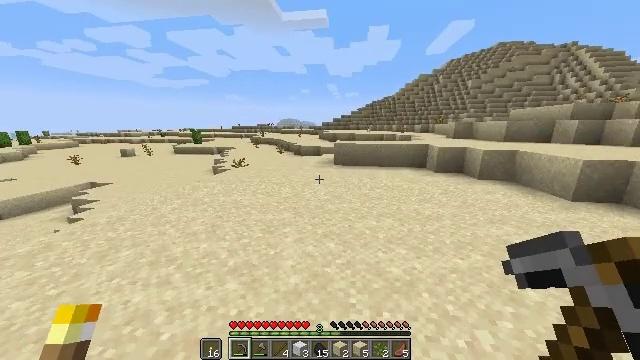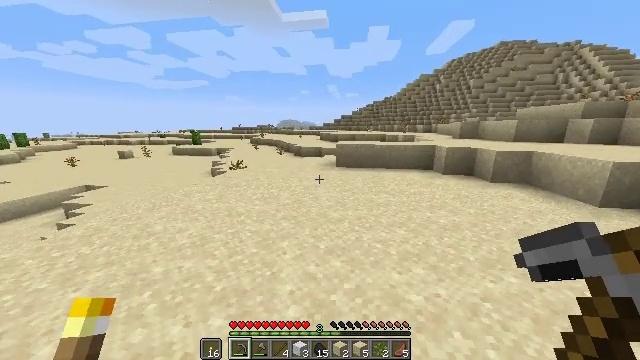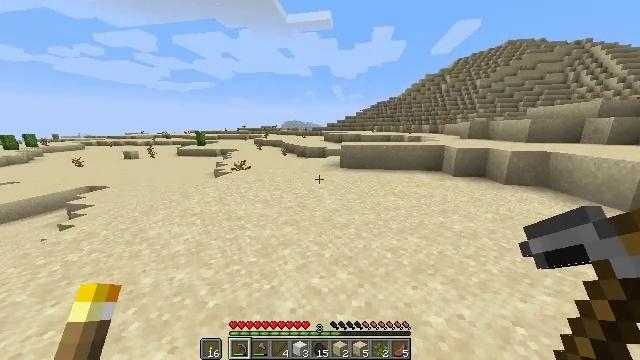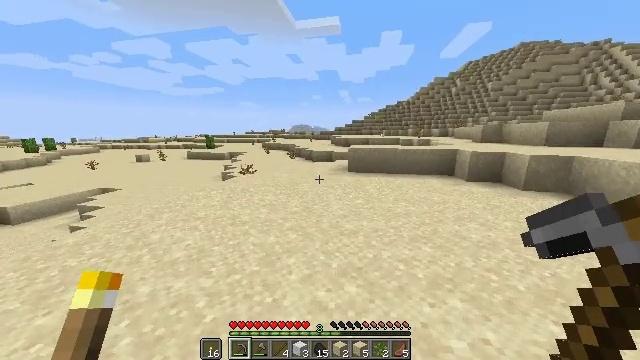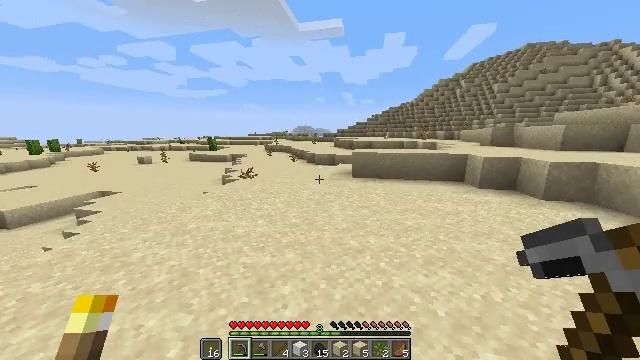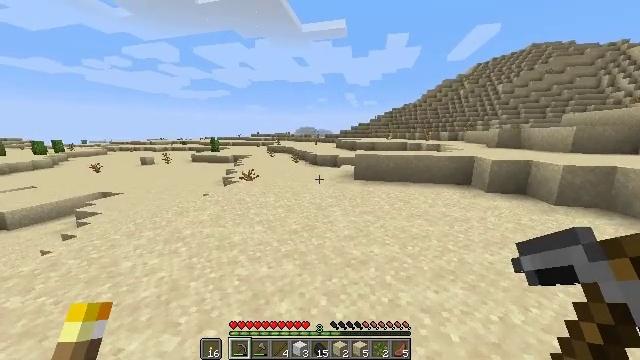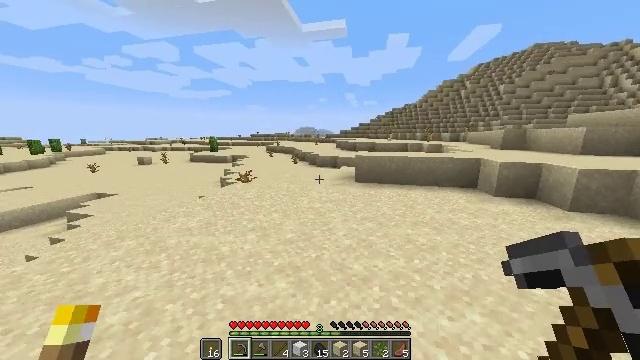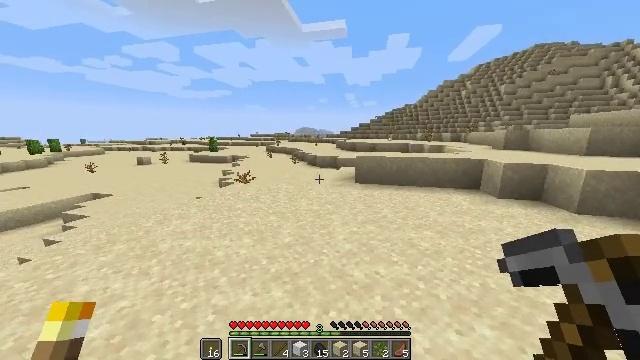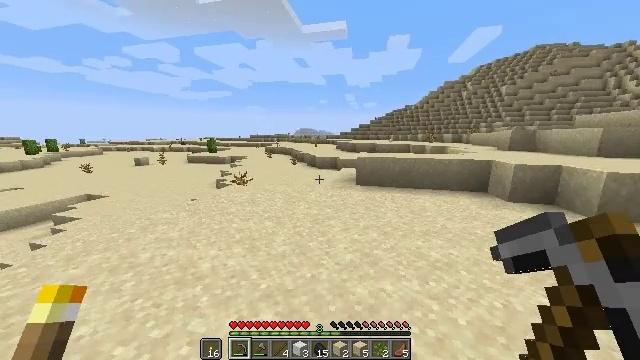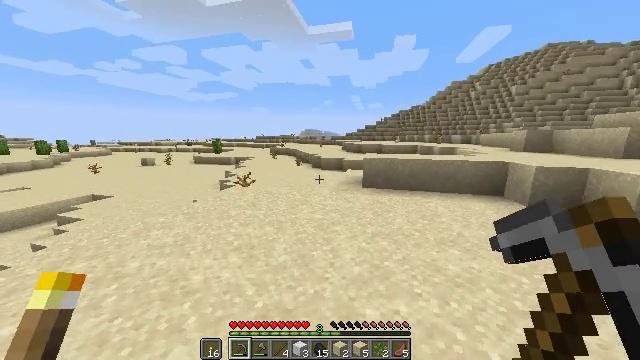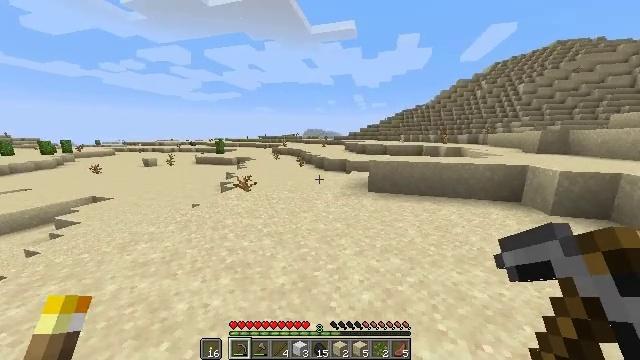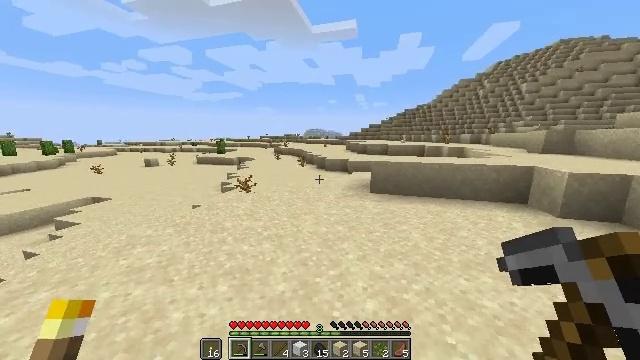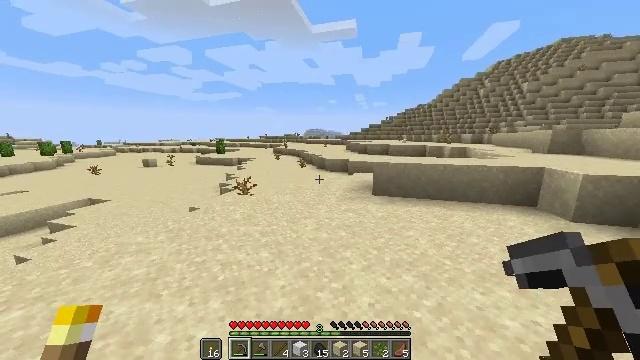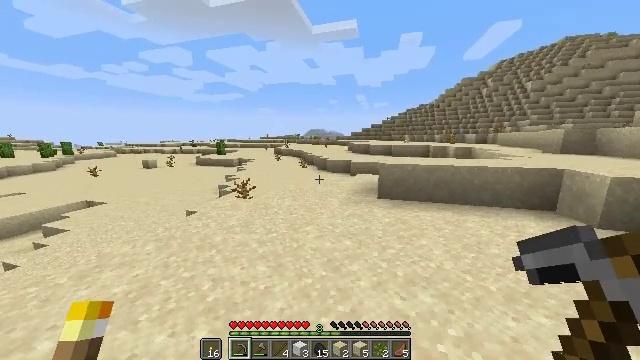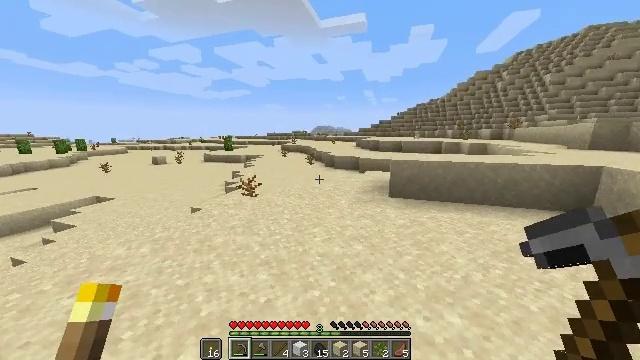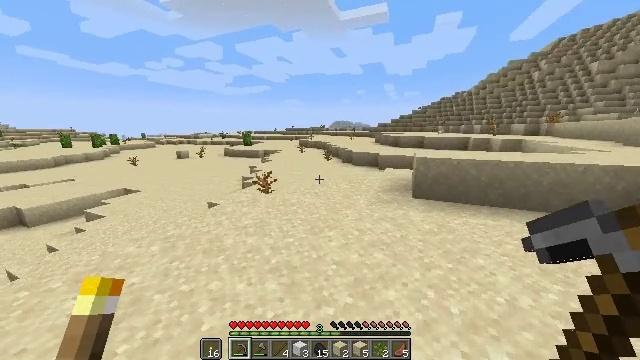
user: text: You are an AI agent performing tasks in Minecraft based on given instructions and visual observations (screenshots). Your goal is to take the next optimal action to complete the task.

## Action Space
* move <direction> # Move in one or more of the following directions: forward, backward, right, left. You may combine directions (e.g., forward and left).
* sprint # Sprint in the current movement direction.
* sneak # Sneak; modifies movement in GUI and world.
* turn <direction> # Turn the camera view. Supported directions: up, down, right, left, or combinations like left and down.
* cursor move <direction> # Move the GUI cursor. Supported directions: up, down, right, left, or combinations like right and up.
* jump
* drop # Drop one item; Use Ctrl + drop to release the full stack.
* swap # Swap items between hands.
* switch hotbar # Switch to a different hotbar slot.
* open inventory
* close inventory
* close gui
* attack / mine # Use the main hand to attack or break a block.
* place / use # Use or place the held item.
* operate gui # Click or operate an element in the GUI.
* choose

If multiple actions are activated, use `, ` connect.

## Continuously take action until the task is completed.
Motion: motion action
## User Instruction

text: Gather a dead bush.
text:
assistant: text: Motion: move forward
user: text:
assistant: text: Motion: move forward, turn left
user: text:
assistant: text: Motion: move forward, turn left and up
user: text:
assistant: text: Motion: move forward
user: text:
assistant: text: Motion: move forward
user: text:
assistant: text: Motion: move forward
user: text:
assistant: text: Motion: move forward
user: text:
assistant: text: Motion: move forward
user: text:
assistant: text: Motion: move forward, turn left
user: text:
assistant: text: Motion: move forward
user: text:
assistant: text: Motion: move forward
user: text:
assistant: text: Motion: move forward
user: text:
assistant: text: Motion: move forward
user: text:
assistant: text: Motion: move forward, turn left and down
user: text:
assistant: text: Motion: move forward, turn left and down
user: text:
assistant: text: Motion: move forward
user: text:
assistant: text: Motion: move forward
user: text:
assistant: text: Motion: move forward
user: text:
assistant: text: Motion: move forward
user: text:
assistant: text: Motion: move forward, turn down
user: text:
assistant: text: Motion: move forward
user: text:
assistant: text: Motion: move forward
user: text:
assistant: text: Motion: move forward, turn left and down
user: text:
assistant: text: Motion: move forward, turn left and down
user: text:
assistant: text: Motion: move forward, turn left and down
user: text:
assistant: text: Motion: move forward, turn left
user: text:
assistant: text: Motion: move forward, turn left
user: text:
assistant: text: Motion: move forward, turn left and down
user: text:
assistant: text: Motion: move forward, turn left and down
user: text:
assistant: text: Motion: move forward